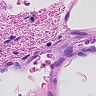
Metastatic tissue present: no